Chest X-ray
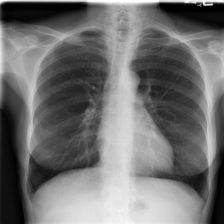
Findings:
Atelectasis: negative
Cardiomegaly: negative
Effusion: negative
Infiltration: negative
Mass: negative
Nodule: negative
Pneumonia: negative
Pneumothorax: negative
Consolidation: negative
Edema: negative
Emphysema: negative
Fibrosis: negative
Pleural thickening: negative
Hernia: negative